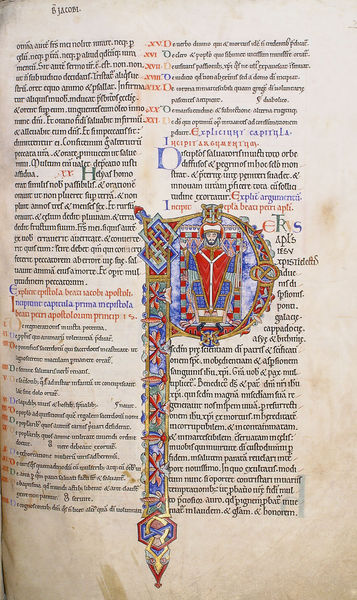
Titel: Dover-Bibel
Institution: Cambridge, Corpus Christi College
Schlagwörter: blau, mann, umhang, bunt, rot, muster, gold, mantel, schrift, farben, spalten, könig, verzierung, buch, druck, seite, buchstabe, initiale, buchseite, segnung, latein, coloriert, initial, buchmalerei, spalte, majuskel, coloration, colorierung, zweispaltig, p, segensgest, buchhandschrift